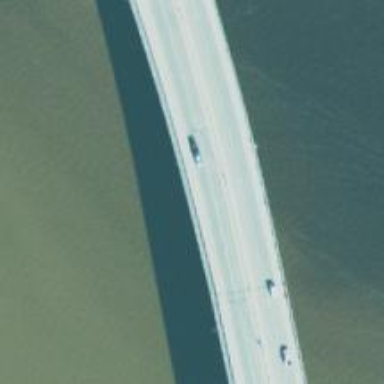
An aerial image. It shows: Primary highway bridge on expressway.